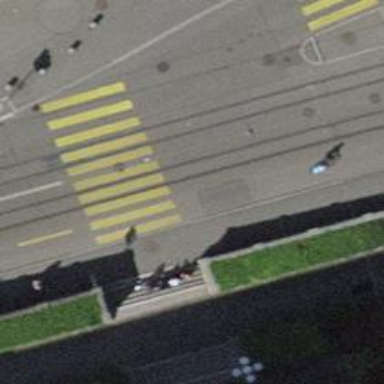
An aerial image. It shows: Kerb serving as barrier.